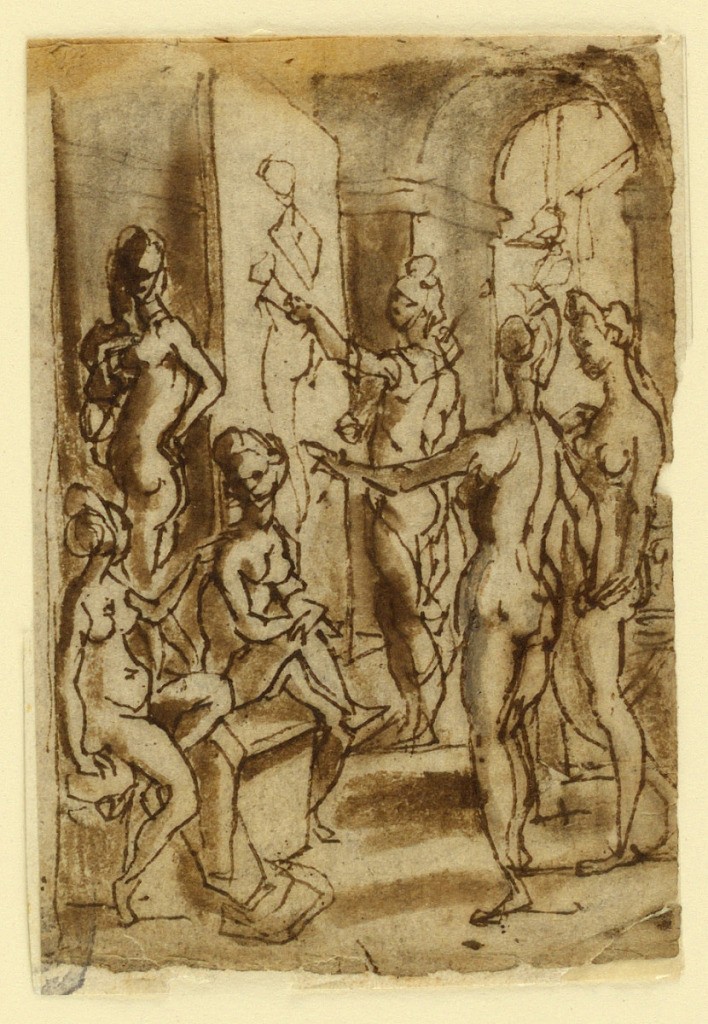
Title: Zeuxis painting Helen
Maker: Jan van der Straet, called Stradanus, Flemish, 1523–1605
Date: ca. 1580–1605
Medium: Pen and brown ink, brush and brown wash, with opaque white watercolor, over black chalk on laid paper
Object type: Drawing
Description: Recto: Zeuxis in his studio, painting an image of Helen of Troy. Several nude models pose nearby, one upon a platform. Verso: mounted.